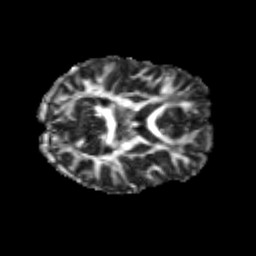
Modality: FA
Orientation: axial
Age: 25
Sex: female
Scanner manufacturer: siemens
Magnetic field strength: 3 T
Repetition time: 3.5 s
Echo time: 0.113 s